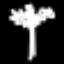
Label: palm tree